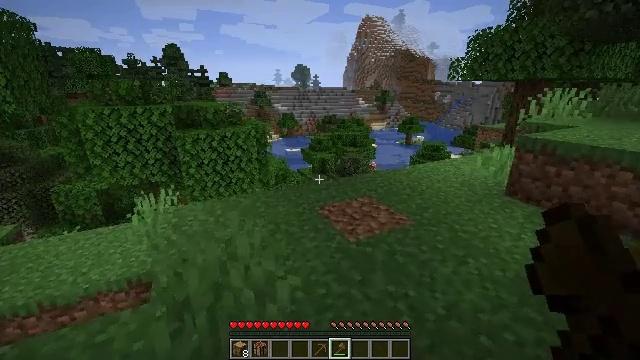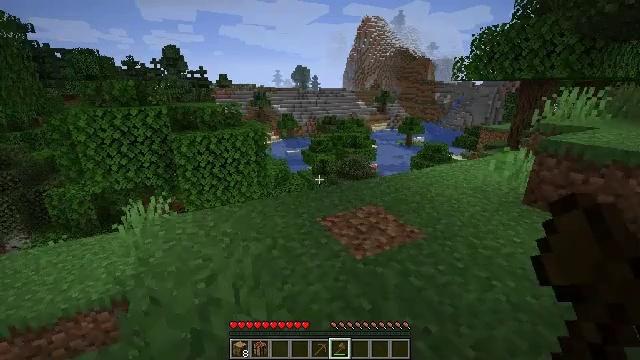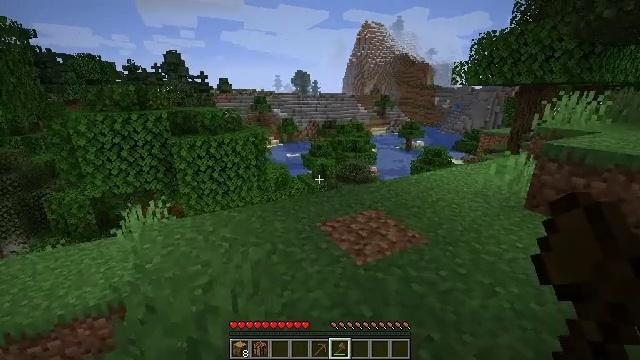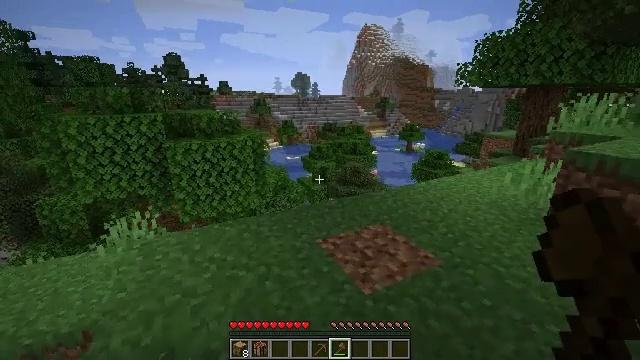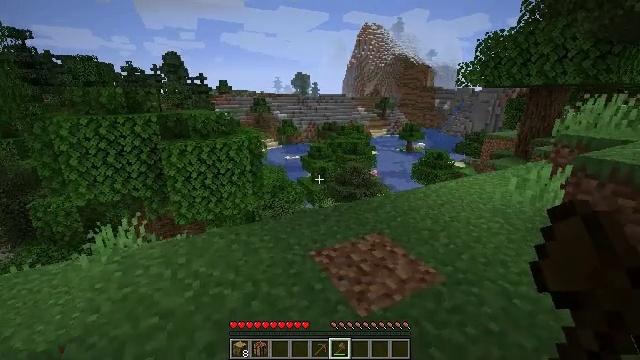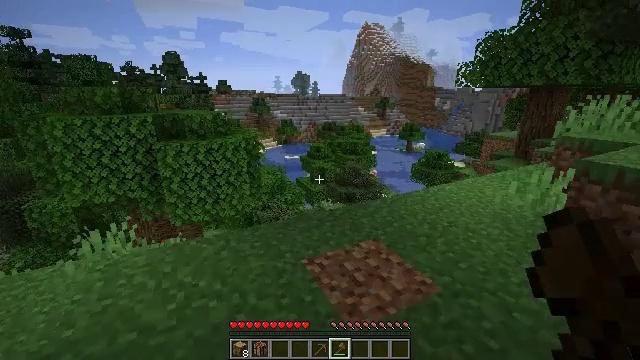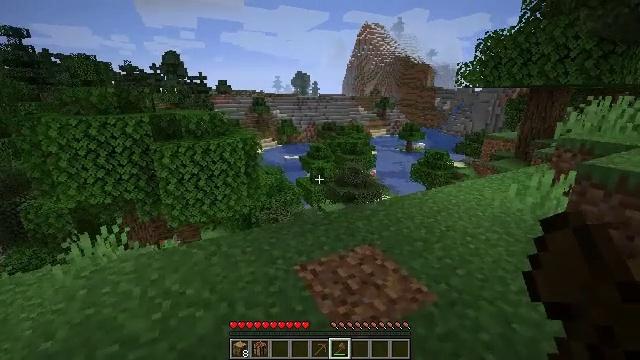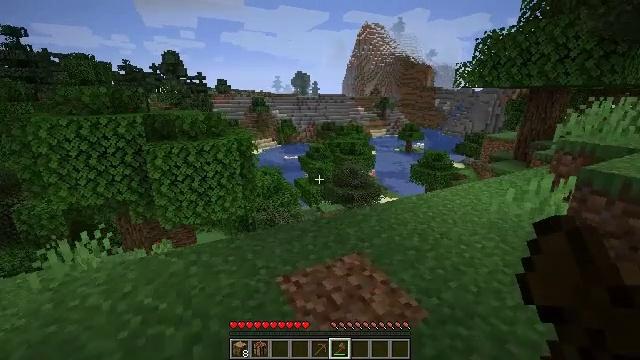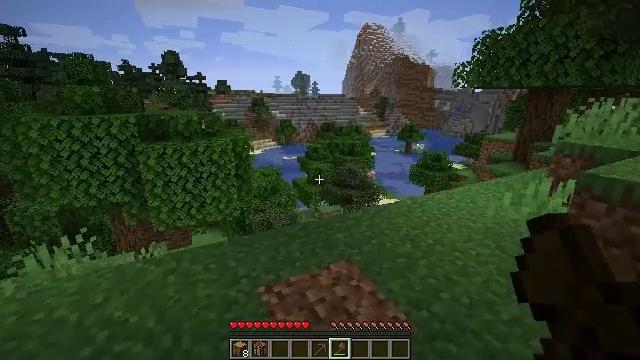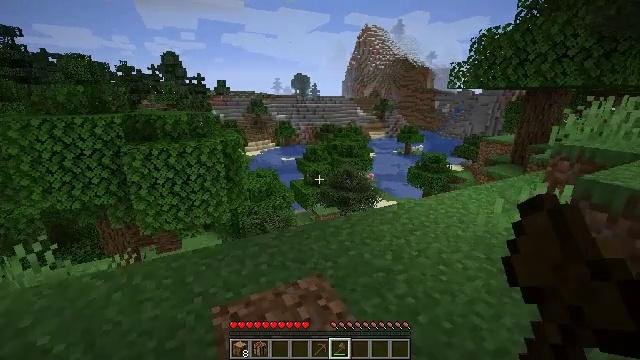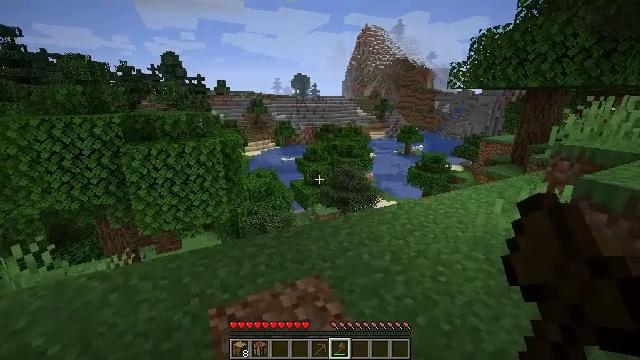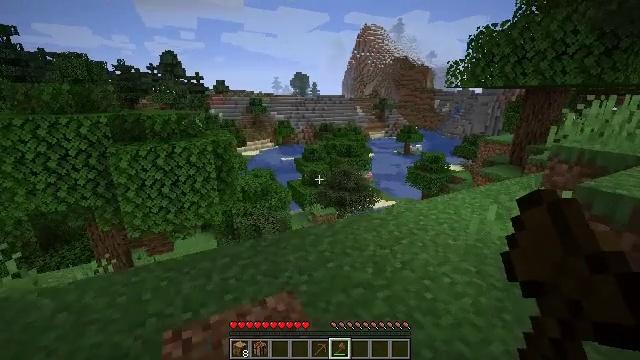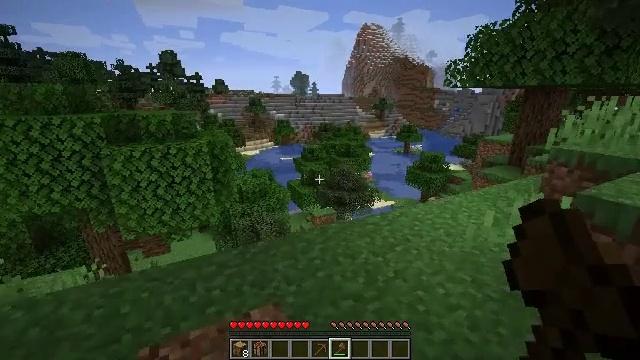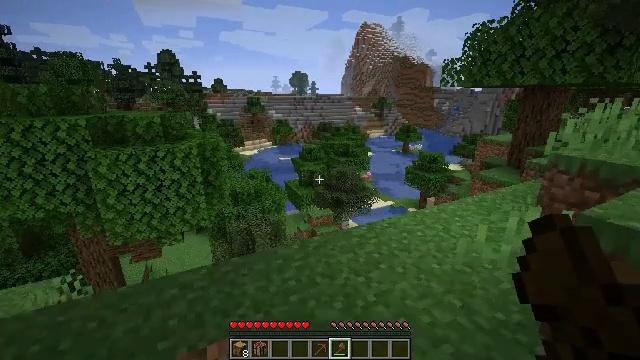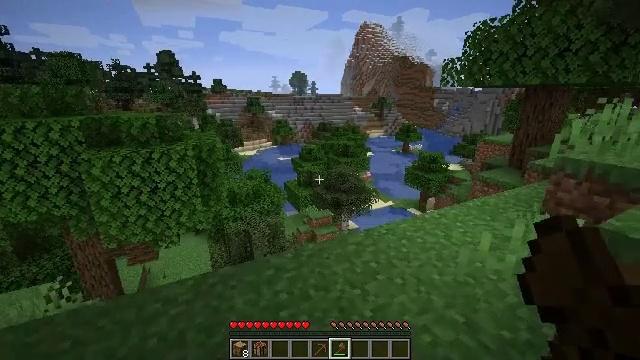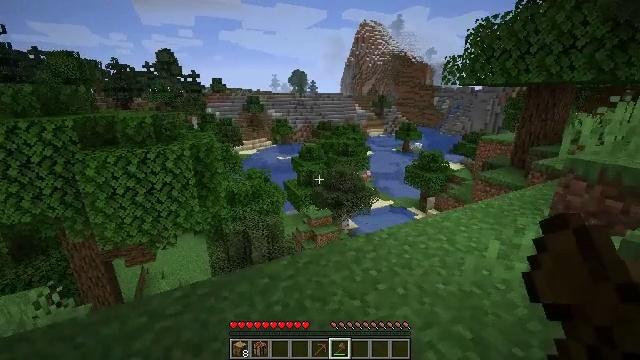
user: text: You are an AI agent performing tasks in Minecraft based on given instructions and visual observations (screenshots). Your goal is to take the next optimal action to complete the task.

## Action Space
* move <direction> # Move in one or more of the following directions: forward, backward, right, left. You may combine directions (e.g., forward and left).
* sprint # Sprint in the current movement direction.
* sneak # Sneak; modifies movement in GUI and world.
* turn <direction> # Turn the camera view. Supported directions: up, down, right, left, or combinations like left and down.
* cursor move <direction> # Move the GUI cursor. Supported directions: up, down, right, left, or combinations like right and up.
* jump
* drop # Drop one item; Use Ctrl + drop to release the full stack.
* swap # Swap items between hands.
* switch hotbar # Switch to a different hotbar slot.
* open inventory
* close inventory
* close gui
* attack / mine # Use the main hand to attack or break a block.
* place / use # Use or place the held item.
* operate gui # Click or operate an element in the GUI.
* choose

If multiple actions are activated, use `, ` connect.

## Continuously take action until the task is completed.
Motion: motion action
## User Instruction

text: Harvest a lily of the valley to use for decoration or dye.
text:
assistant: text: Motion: move forward
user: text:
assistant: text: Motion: move forward
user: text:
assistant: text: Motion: move forward
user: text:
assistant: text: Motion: move forward and move right
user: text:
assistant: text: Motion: move forward and move right
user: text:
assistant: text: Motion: move forward and move right
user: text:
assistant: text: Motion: move forward and move right
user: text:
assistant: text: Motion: move forward and move right
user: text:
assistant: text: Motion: move forward and move right
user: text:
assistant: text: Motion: move forward and move right
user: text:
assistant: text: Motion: move forward and move right
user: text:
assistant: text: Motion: move forward and move right
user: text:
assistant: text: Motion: move forward and move right
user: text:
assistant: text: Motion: move forward
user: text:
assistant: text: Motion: move forward
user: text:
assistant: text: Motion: move forward
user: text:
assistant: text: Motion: move forward
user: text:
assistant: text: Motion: move forward, turn left and down
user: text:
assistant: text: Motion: move forward, turn left and down
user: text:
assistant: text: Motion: move forward, turn left and down
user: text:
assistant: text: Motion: move forward, turn left and down
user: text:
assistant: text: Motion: turn left and down
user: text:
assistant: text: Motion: turn left and down
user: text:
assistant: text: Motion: turn left and down
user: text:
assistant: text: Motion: turn left and down
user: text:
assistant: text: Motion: turn left and down
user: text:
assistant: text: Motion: turn left
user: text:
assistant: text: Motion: turn left
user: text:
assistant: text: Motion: no_op
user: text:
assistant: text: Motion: no_op